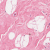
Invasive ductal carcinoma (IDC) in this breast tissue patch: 0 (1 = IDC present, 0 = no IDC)